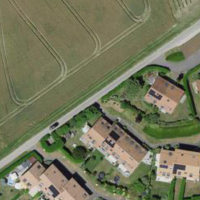
EUNIS habitat code: 55
Species observed at this site:
Laurus nobilis